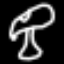
Label: mushroom